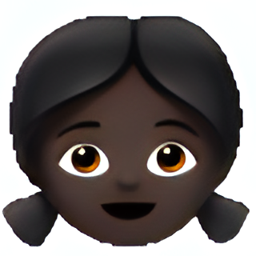
Name: girl
Emoji: 👧🏿
Group: People & Body
Sub-group: person